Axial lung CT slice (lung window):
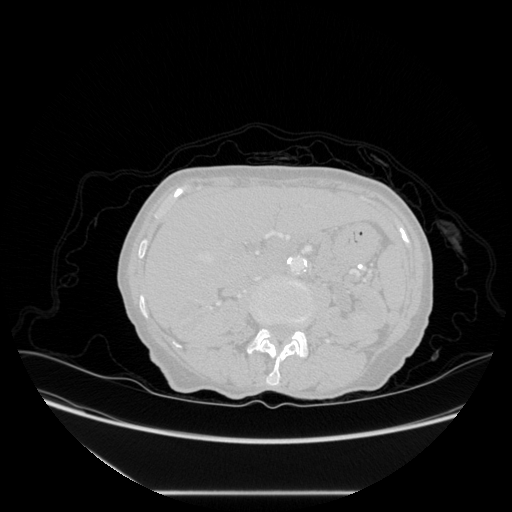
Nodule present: no